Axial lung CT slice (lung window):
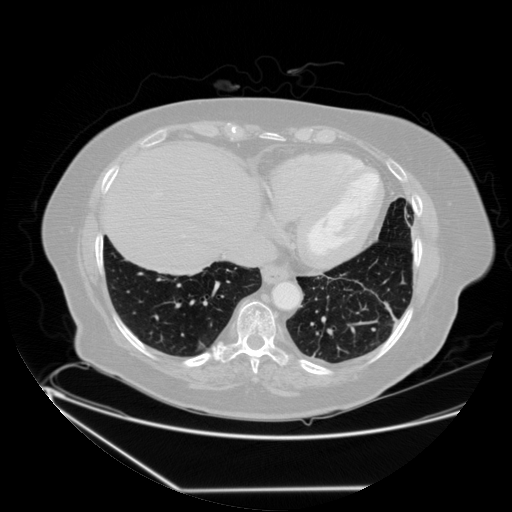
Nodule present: no